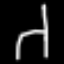
Label: chair